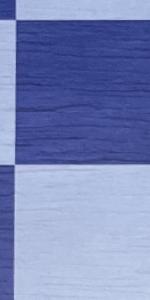
Label: Empty